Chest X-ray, PA view. Patient: 56 years old, sex M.
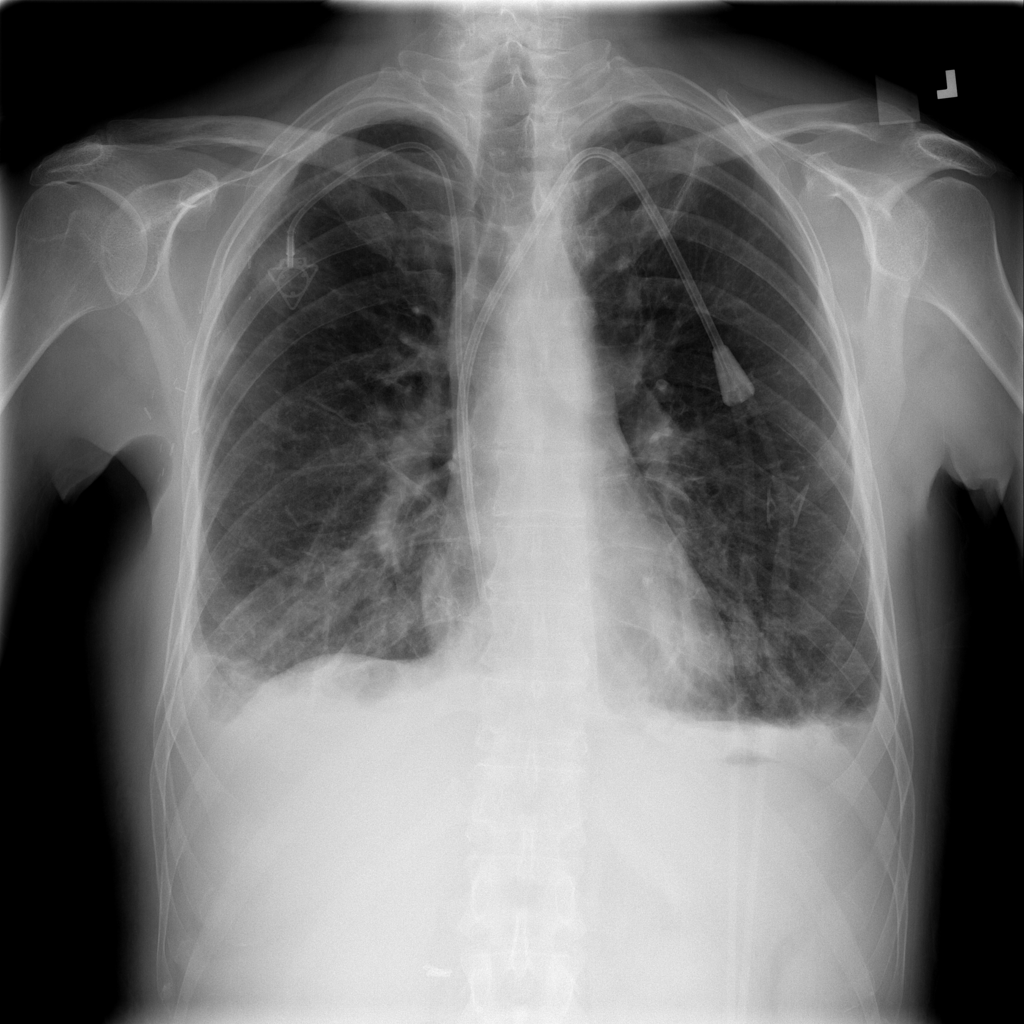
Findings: Effusion, Nodule